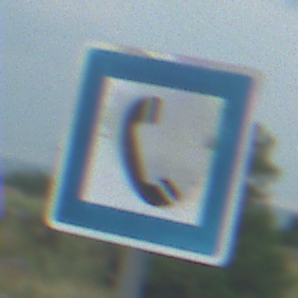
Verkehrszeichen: Fernsprecher
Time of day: MorningAfternoon
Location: Outdoor (Nature)
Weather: PartlyCloudy
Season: NotSpecified
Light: Natural